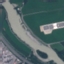
Land use / land cover: River